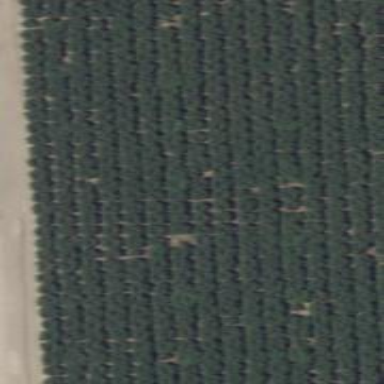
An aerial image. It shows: Orchard filled with pistachio trees.